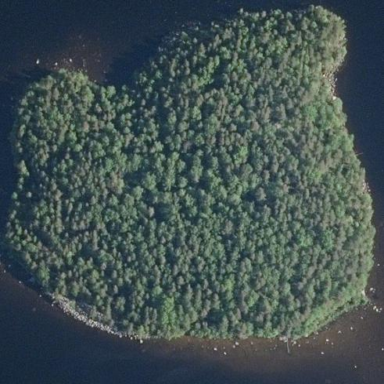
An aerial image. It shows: Island covered with woodland.